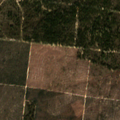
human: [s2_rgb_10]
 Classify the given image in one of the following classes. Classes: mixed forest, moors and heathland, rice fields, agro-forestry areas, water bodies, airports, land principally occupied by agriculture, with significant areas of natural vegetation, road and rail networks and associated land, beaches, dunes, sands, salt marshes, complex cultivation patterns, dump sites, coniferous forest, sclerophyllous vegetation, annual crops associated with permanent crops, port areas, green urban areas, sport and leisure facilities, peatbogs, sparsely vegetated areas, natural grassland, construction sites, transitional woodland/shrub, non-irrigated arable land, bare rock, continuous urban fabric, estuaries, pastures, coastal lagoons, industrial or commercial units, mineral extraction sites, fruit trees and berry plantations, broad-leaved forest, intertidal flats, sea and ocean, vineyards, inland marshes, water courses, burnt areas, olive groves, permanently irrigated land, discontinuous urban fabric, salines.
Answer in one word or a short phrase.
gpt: broad-leaved forest, transitional woodland/shrub